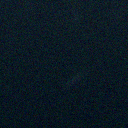
Screen state: off